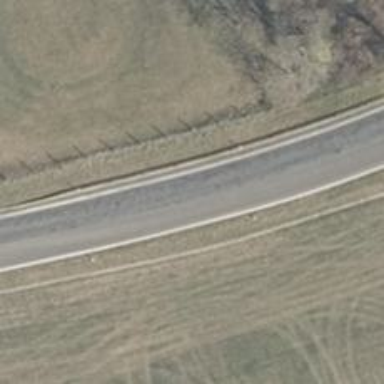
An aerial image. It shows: Secondary road with asphalt surface.